Question: Below you will find an Ext.form.Panel that has two fields. I chose two random fields in my model that have data. They are not rendering in the form. Note that I am not using MVC in the Extjs framework in this code. I've pasted the relevant output from the store.data.toSource() to show that I do in fact have data in my store, and only a single record. To view the image with a little larger resolution, right click it and view in another tab.
> NOTE: .toSource() only works in Mozilla Firefox
I've tried executing this after creating the form, but it didn't work:
'''
taskForm.getForm().loadRecord(store.getAt(0));
'''
Code:
'''
var taskForm = Ext.create('Ext.form.Panel', {
title: 'Task',
id: 'form1',
width: 600,
height: 200,
bodyPadding: 10,
renderTo: 'TaskEditForm',
store: store,
style: {
'position': 'fixed',
'top': '100px',
'left': '10px'
},
items: [{
xtype: 'label',
labelAlign: 'right',
name: 'project_id',
fieldLabel: 'Project ID',
width: 100
}, {
xtype: 'label',
labelAlign: 'right',
name: 'user_responsible',
fieldLabel: 'User',
width: 100
}],
buttons: [{
text: 'Save Task Detail',
handler: function (btn) {
alert(store.data.toSource());
}
}]
});
'''

========
# Edit: @Evan
taskForm.getForm().loadRecord(store.getAt(0));
'''
TypeError: record is undefined
'''
...
'''
return this.setValues(record.data); // ext-all-debug.js (line 109529)
'''
'''
loadRecord: function(record) {
this._record = record;
return this.setValues(record.data);
},
'''
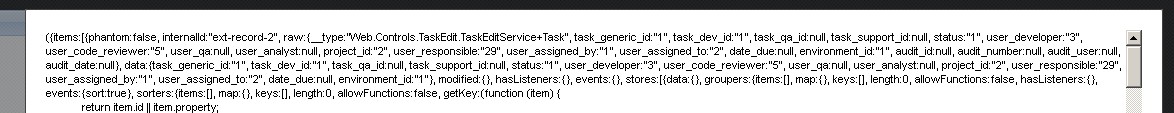
Answer: Have you read the documentation? 'store.data' is a 'MixedCollection' that holds a bunch of records. The documentation for the 'load' method says:
> A class which handles loading of data from a server into the Fields of
an Ext.form.Basic.
You can't just throw in random parameters and expect stuff to work.
What you probably want is:
'form.getForm().loadRecord(store.getAt(0)); // Load the first store record into the form'